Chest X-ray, PA view. Patient: 43 years old, sex F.
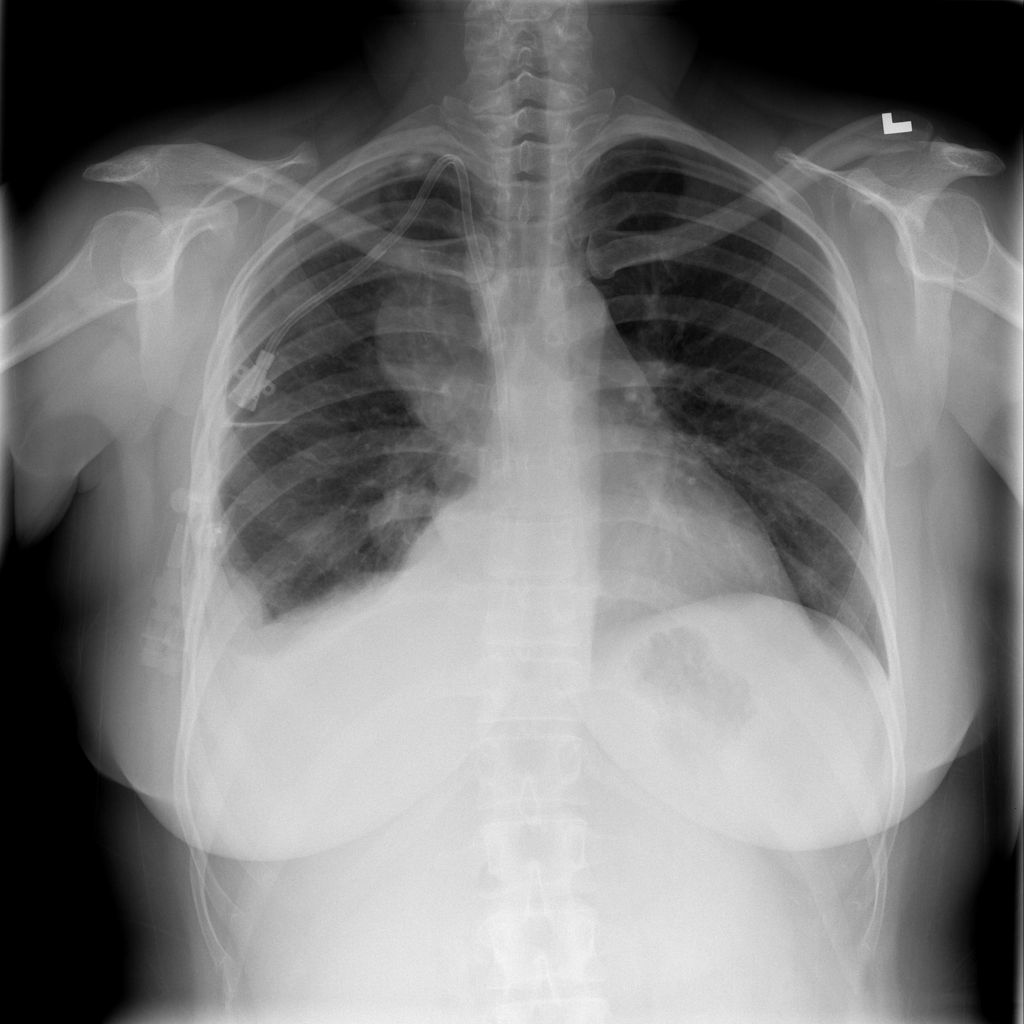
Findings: Effusion, Mass, Nodule